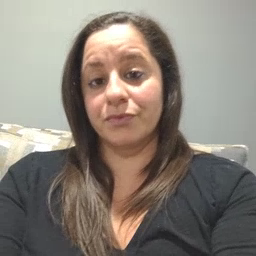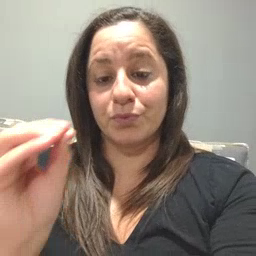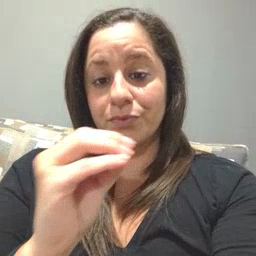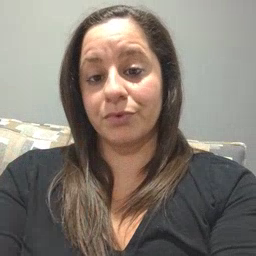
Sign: kiss